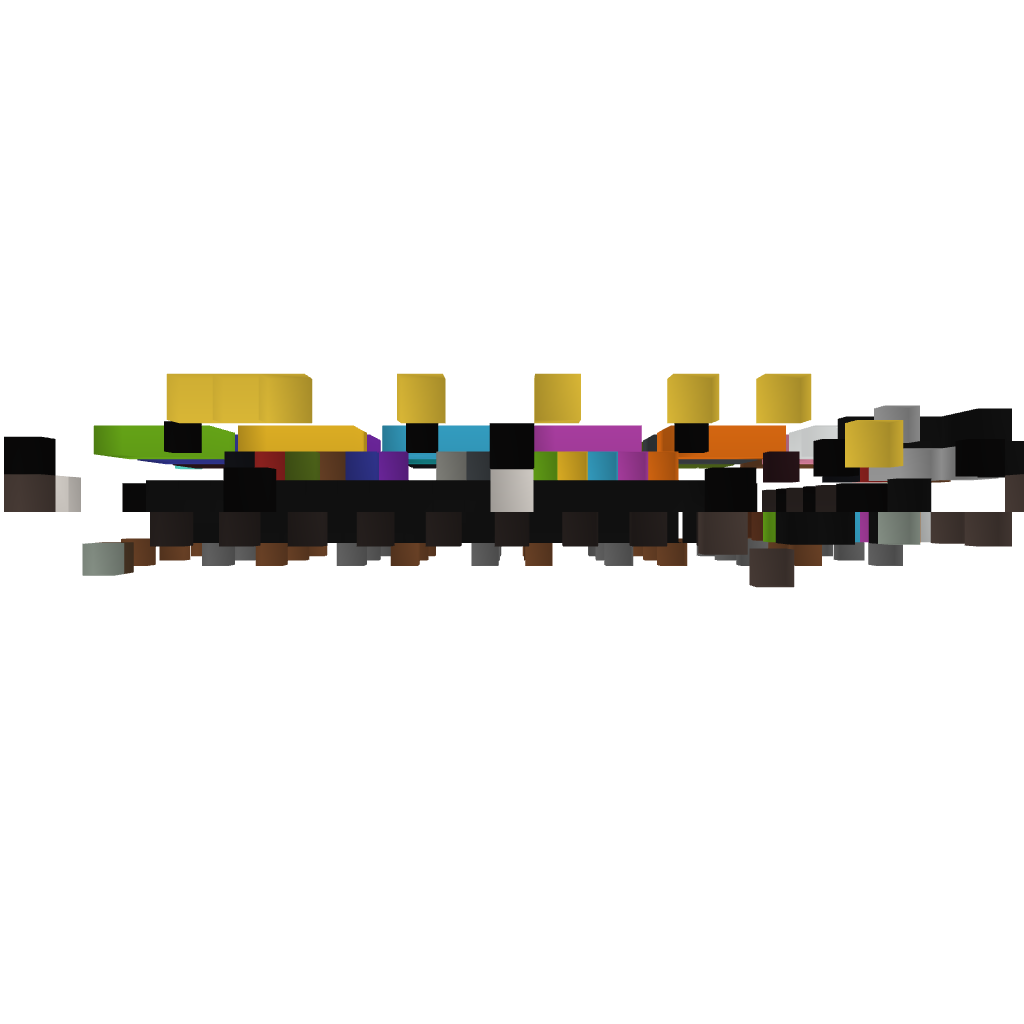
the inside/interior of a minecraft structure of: Bank Stackable